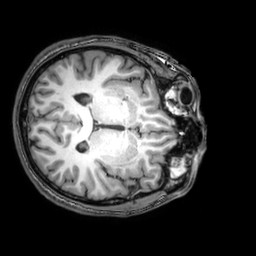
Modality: T1w
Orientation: axial
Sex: male
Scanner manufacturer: philips
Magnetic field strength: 3 T
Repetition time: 0.00832 s
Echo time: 0.00382 s